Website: crate-barrel
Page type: delivery-shipping
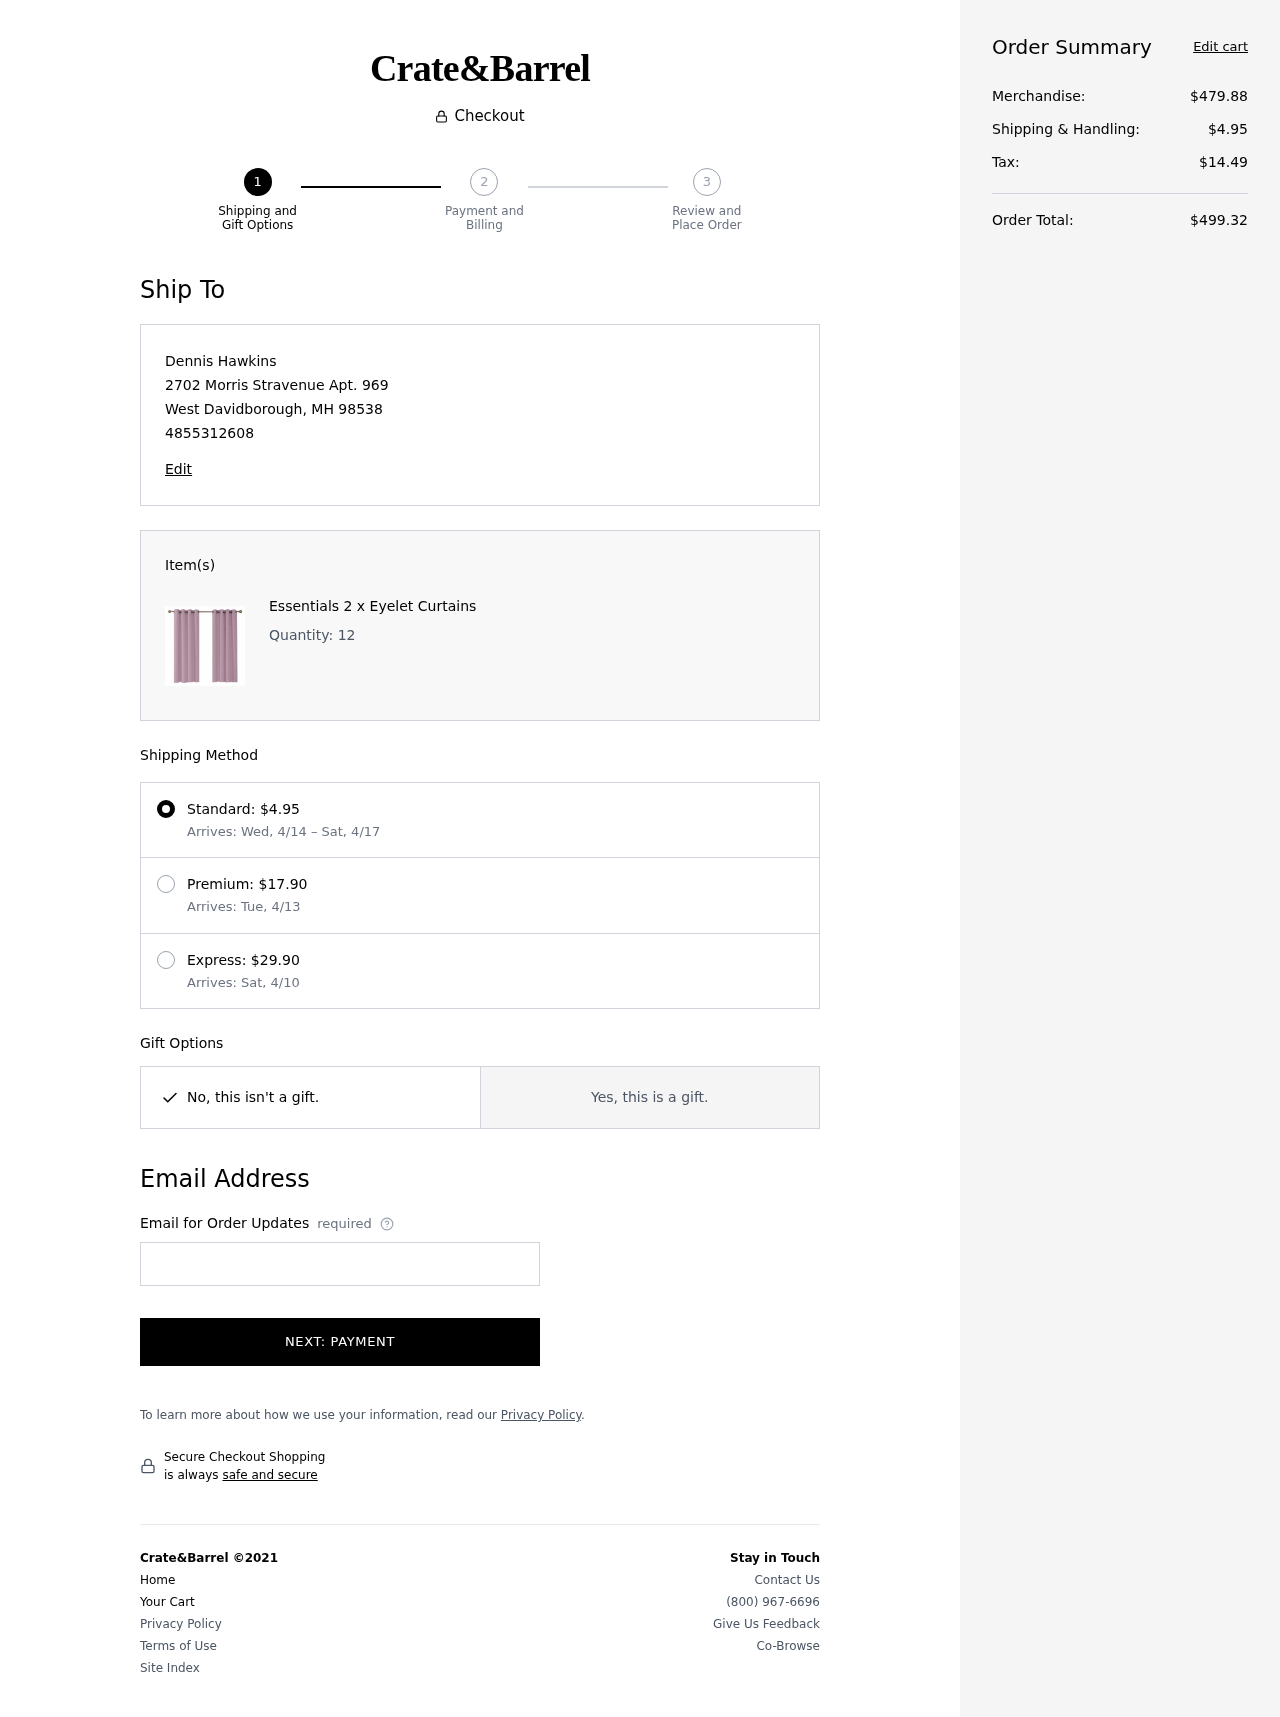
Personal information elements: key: PII_CITY
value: West Davidborough
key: PII_EMAIL
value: dennis.hawkins@gmail.com
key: PII_FULLNAME
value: Dennis Hawkins
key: PII_PHONE
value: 4855312608
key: PII_POSTCODE
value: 98538
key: PII_STATE_ABBR
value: MH
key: PII_STREET
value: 2702 Morris Stravenue Apt. 969
Product elements: key: PRODUCT1_NAME
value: Essentials 2 x Eyelet Curtains
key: PRODUCT1_QUANTITY
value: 12
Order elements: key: ORDER_SHIPPING_COST
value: $4.95
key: ORDER_SHIPPING_DATE
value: Wed, 4/14
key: ORDER_DELIVERY_DATE
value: Sat, 4/17
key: ORDER_SHIPPING_COST2
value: $17.90
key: ORDER_DELIVERY_DATE2
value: Arrives: Tue, 4/13
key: ORDER_SHIPPING_COST3
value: $29.90
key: ORDER_DELIVERY_DATE3
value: Arrives: Sat, 4/10
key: ORDER_SUBTOTAL
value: $479.88
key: ORDER_TAX
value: $14.49
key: ORDER_TOTAL
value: $499.32